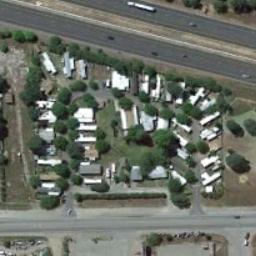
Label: mobile_home_park